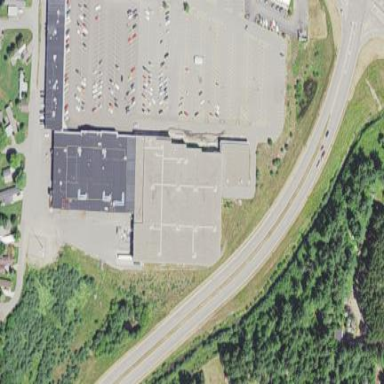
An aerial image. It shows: Retail area.